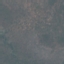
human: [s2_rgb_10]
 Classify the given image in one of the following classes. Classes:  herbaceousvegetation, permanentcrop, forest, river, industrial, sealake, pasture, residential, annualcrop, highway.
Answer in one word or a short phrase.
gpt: HerbaceousVegetation